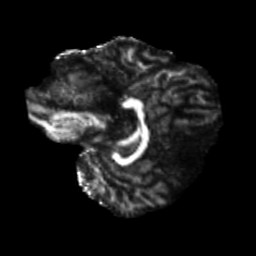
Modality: FA
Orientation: sagittal
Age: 39
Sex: female
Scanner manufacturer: siemens
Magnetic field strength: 3 T
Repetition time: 5.25 s
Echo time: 0.08 s